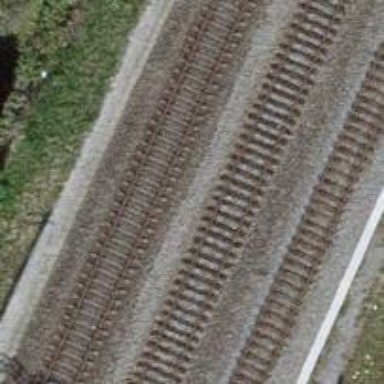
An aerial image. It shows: Single-track railway with electrified contact lines.